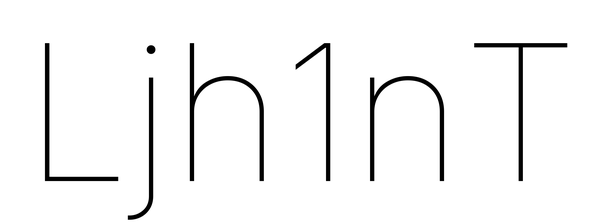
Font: Inter_Thin